Question: What is the reading of this measurement?
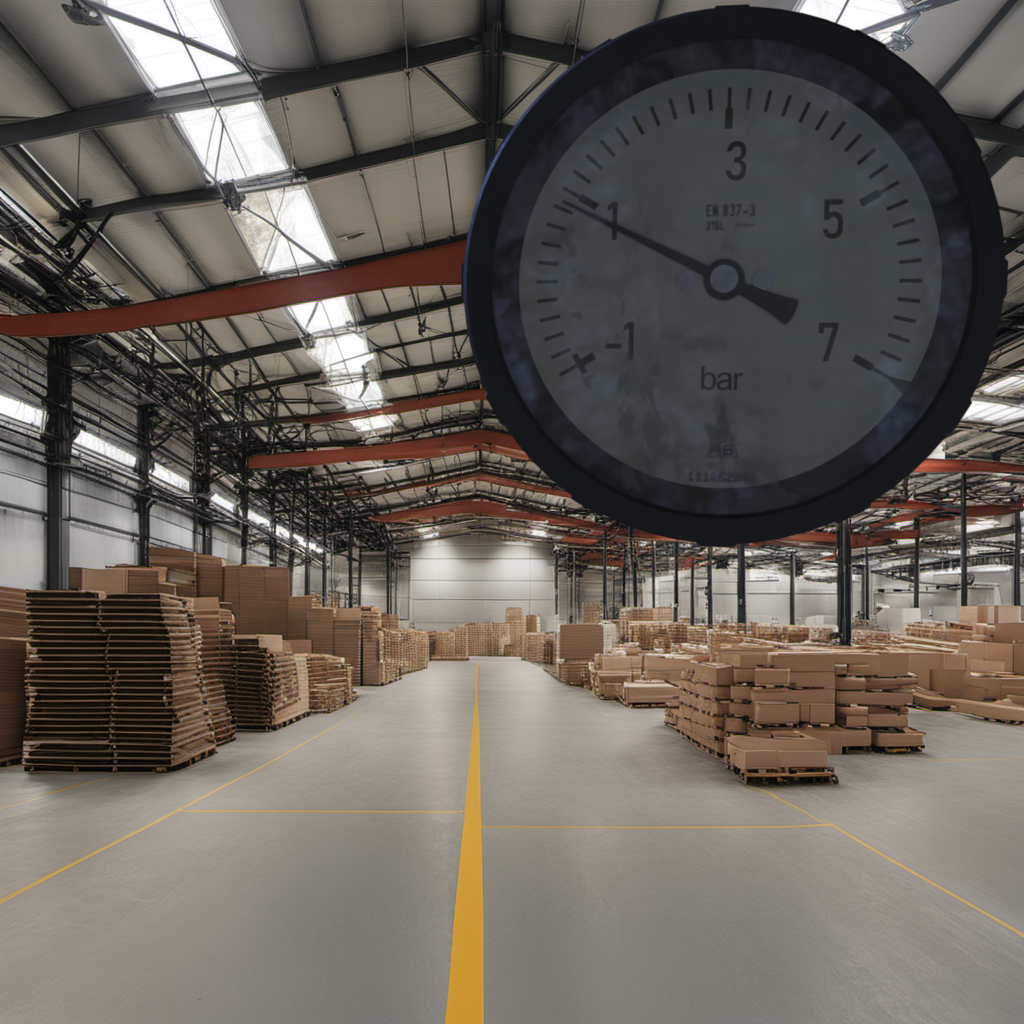
Answer: The result is 0.89
Question: What is the value range of the measurement in the image?
Answer: The range is from -1 to 7
Question: What is the minimum and maximum value range of this measurement?
Answer: The minimum value is -1 and the maximum value is 7